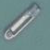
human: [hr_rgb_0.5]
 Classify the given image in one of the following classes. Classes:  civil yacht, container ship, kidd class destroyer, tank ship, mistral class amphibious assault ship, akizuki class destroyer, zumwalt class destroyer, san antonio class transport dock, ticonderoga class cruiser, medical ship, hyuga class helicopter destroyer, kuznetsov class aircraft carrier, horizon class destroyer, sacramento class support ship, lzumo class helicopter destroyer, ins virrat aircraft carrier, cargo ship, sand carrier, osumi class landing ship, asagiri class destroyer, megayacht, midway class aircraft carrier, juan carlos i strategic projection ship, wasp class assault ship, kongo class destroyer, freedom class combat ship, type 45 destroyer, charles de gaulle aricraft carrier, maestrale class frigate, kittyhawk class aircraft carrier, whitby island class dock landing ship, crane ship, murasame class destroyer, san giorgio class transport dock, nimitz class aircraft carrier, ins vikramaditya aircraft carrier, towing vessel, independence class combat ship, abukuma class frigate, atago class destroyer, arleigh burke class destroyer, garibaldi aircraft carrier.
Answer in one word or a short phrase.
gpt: Sand carrier